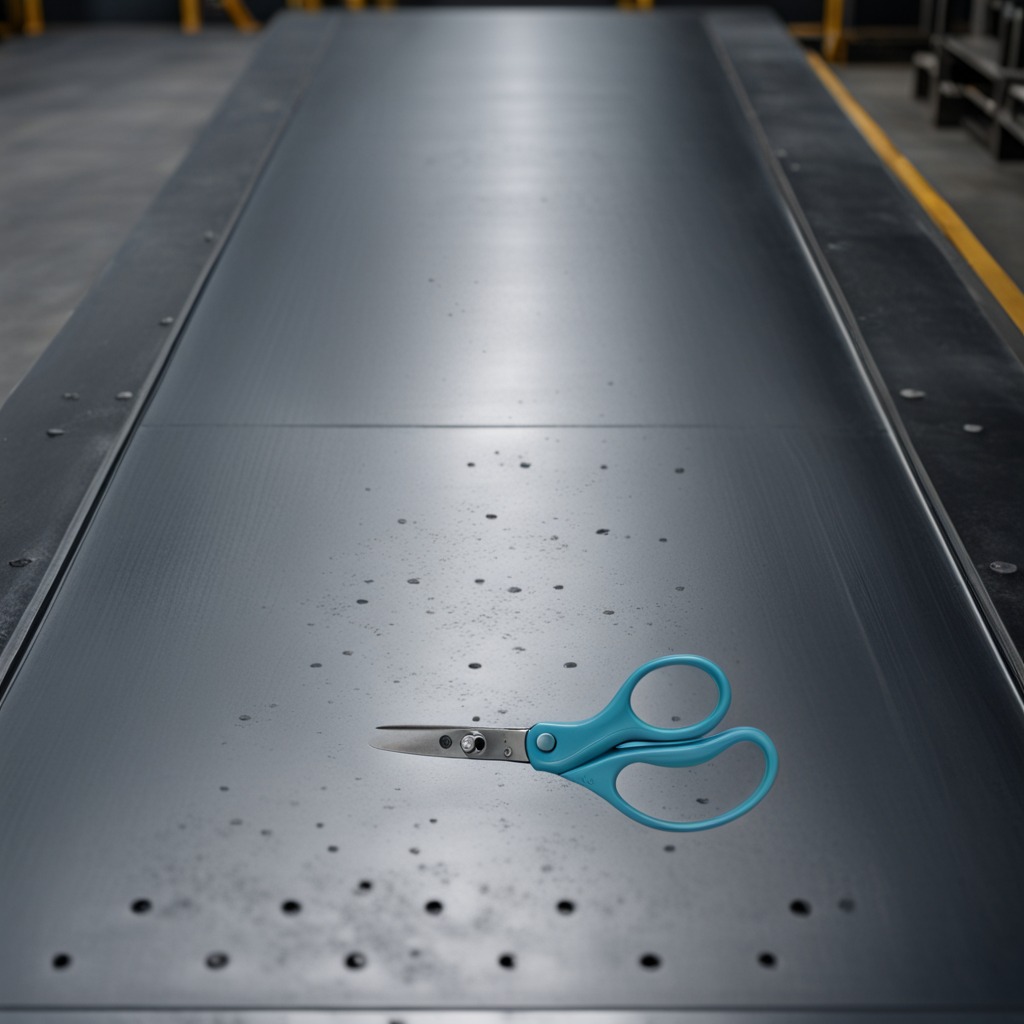
A scissor lying on a cold steel table in a mining workshop gritty textures